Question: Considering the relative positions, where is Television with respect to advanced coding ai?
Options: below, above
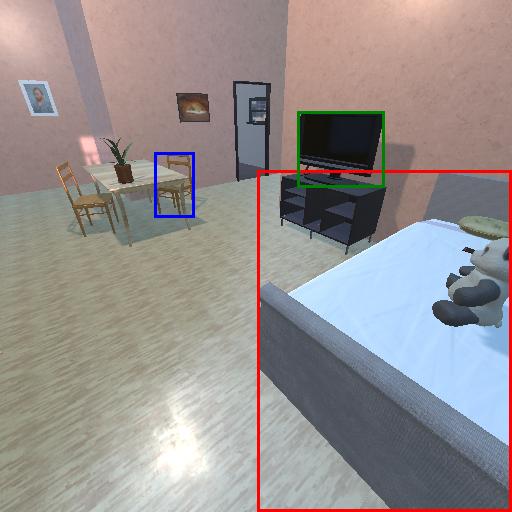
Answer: below